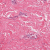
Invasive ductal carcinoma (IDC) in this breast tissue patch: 0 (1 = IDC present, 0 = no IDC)